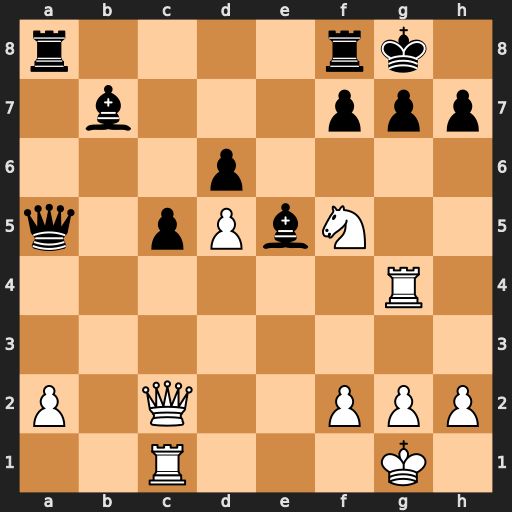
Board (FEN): r4rk1/1b3ppp/3p4/q1pPbN2/6R1/8/P1Q2PPP/2R3K1
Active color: w
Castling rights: -
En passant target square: -
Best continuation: Ne7+ Kh8 Qxh7+ Kxh7 Rh4#